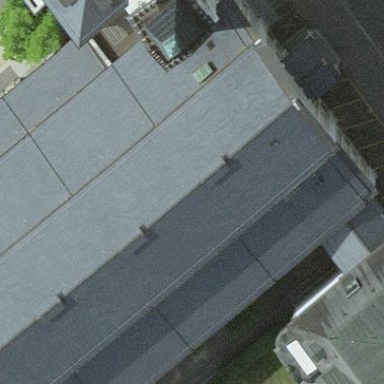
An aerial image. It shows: Building with gabled roof.